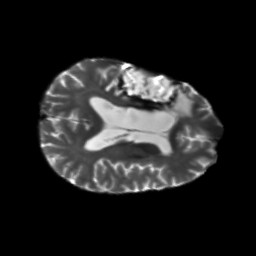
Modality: T2w
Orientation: axial
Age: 61
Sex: male
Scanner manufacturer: siemens
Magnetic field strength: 3 T
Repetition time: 5.47 s
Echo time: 0.0854 s